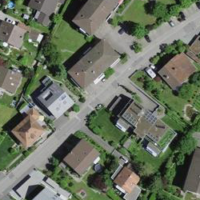
EUNIS habitat code: 54
Species observed at this site:
Prunus padus